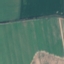
Land use / land cover class: AnnualCrop